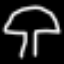
Label: mushroom